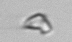
Label: detritus_transparent